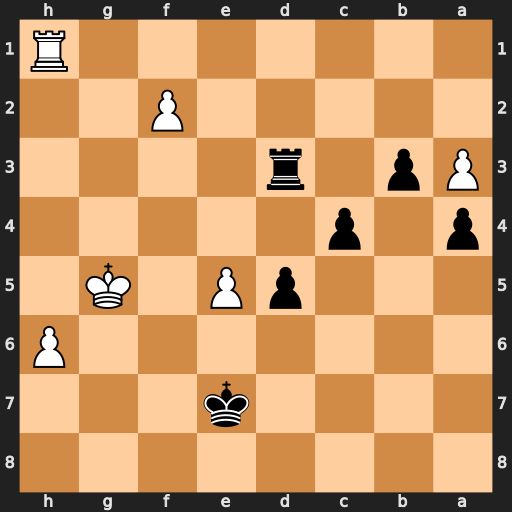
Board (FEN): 8/4k3/7P/3pP1K1/p1p5/Pp1r4/5P2/7R
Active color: b
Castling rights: -
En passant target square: -
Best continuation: Rf3 h7 Rf8 h8=Q Rxh8